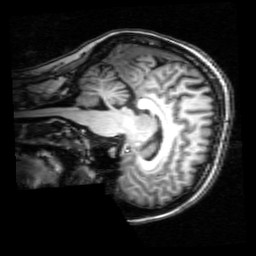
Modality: T1w
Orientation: sagittal
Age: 21
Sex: female
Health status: healthy
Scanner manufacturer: philips
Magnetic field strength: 3 T
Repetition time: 0.008 s
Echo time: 0.0037 s